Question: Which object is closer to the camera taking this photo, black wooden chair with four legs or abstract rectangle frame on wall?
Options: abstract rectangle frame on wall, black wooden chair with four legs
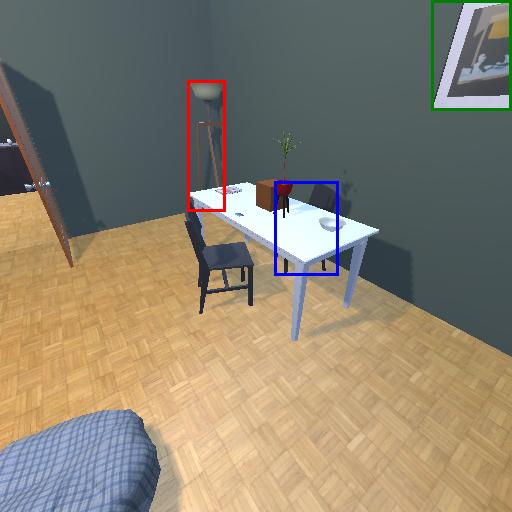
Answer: abstract rectangle frame on wall